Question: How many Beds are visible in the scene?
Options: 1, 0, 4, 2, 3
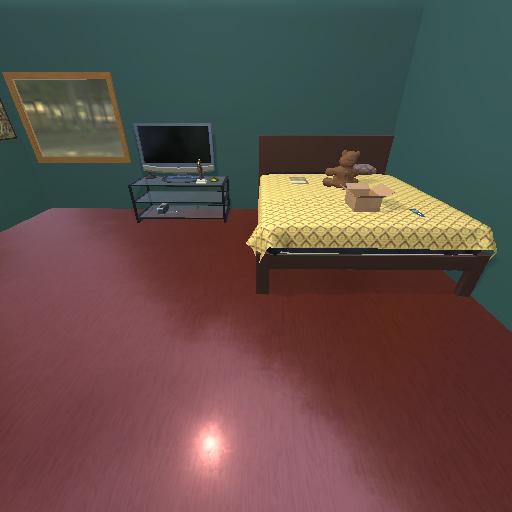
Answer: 1